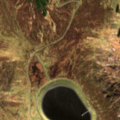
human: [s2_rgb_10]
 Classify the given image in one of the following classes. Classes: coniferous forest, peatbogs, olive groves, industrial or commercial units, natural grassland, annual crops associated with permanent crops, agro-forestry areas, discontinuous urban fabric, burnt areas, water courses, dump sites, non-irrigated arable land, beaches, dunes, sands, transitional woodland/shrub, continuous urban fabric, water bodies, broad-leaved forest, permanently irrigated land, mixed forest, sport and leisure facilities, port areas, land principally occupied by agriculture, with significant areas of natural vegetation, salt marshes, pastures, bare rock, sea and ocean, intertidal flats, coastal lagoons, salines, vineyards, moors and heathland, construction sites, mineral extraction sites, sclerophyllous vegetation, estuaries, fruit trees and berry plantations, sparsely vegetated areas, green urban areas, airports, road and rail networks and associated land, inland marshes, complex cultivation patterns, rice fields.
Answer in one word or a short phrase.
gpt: moors and heathland, peatbogs